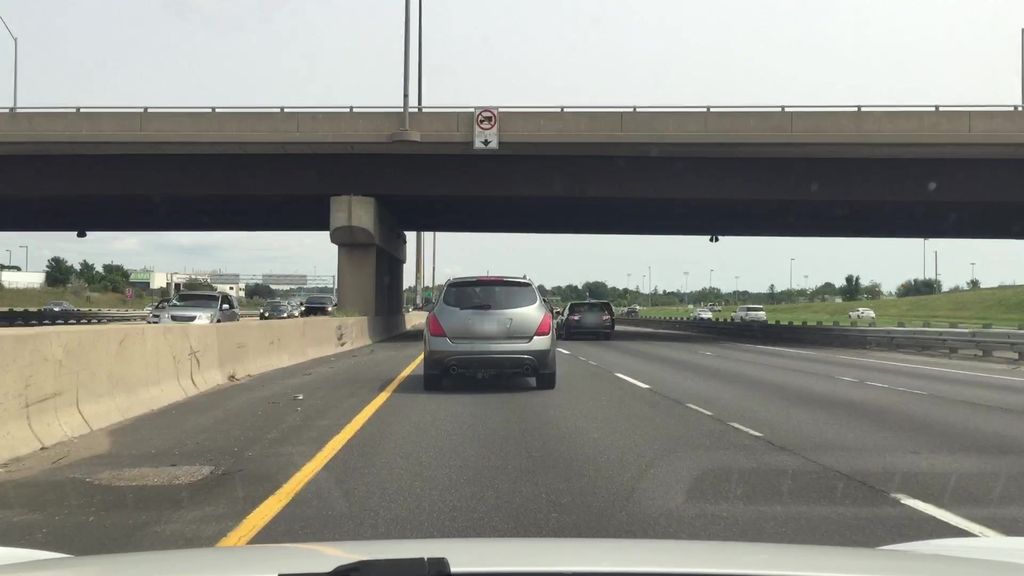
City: toronto